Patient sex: F
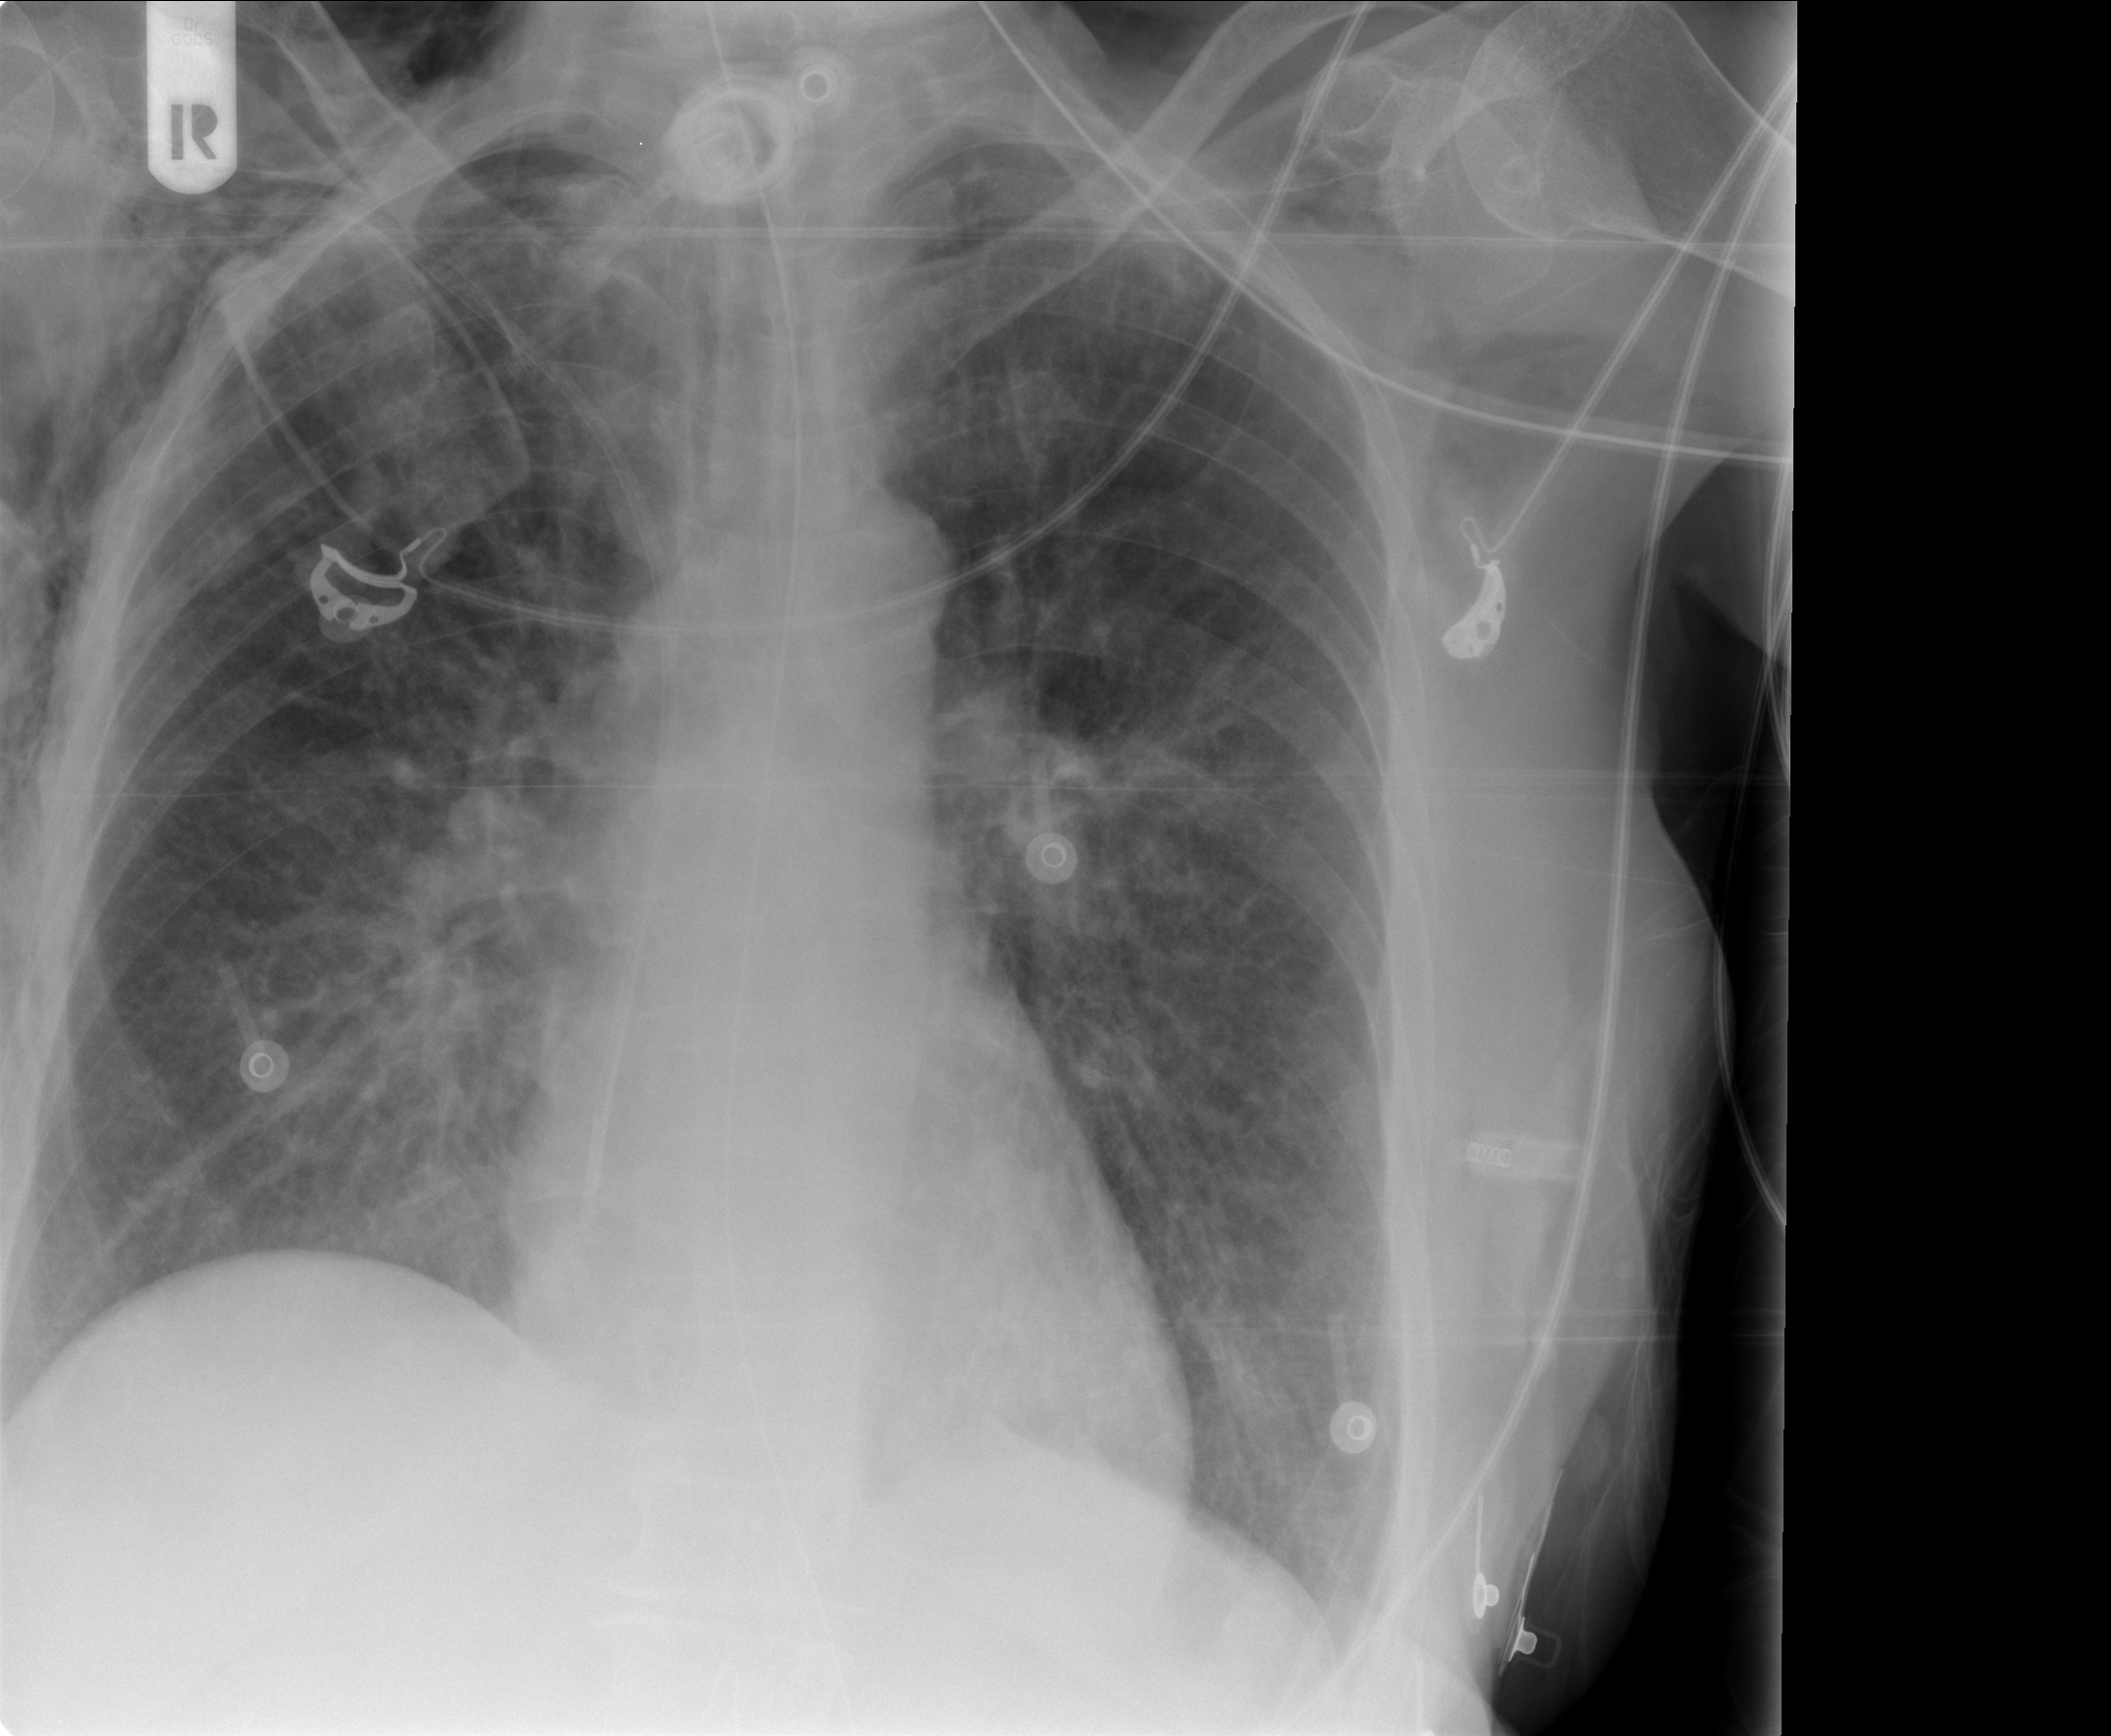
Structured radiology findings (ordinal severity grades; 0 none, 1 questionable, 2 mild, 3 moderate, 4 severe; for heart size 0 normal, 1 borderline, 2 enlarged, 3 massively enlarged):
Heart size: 0
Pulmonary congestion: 2
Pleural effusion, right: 0
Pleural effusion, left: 0
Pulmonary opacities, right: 2
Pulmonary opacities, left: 2
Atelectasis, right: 0
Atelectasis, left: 0